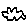
Label: cloud